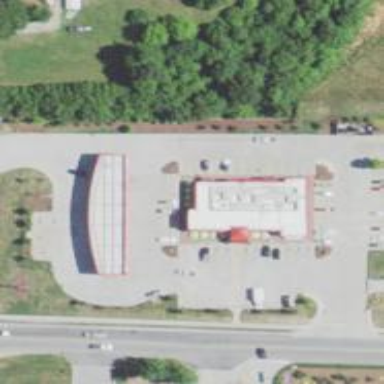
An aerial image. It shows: Convenience shop.